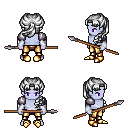
a pixel art fantasy rpg character, male body template, dark elf, purple skin, steel arm armor, gold greaves, white princess hairstyle, white cloth bracers, gold boots, spear, four views (front, back, left, right), 2x2 character sprite sheet, small pixel art, hard edges, no anti-aliasing